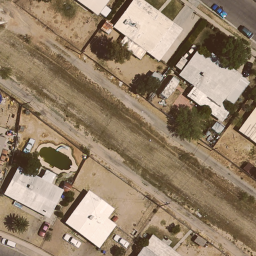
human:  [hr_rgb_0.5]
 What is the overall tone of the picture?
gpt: medium residential